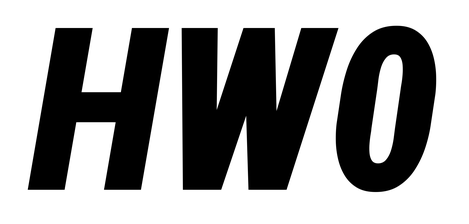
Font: Roboto-Italic_Condensed_Black_Italic